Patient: sex M, age 60
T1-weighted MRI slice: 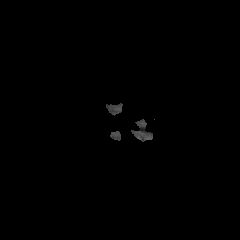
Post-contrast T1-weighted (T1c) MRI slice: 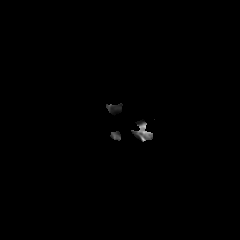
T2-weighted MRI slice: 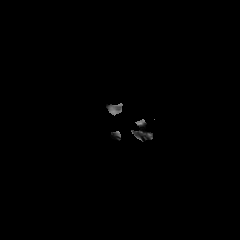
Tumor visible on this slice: no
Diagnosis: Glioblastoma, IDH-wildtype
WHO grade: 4